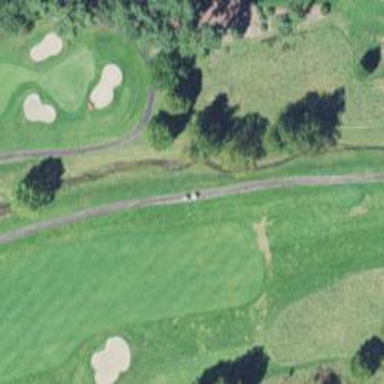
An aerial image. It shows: Lateral water hazard in golf course.